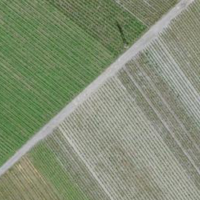
EUNIS habitat code: 40
Species observed at this site:
Steatoda triangulosa